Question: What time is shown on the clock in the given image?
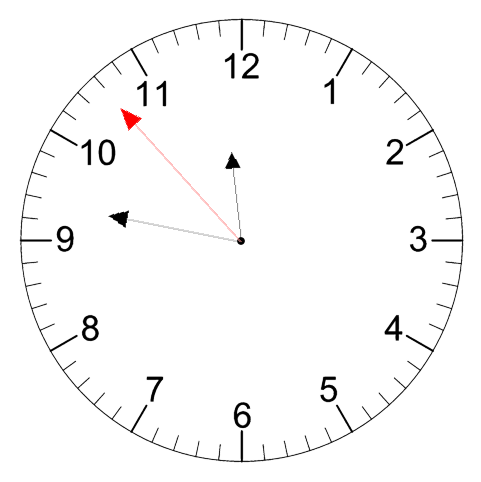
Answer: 11:46:53